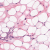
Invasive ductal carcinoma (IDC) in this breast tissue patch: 0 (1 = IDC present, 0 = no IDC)